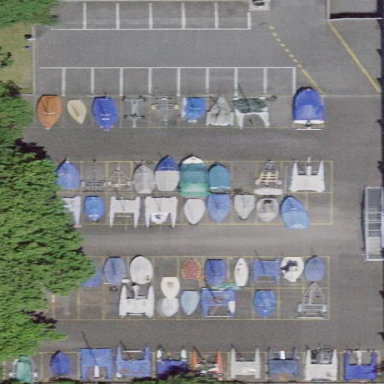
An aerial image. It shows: Boat storage area.